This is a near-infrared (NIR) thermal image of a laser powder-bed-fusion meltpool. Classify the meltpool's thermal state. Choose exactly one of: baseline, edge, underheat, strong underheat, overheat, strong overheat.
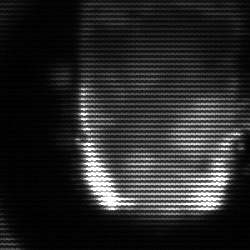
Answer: baseline